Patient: sex F, age 61
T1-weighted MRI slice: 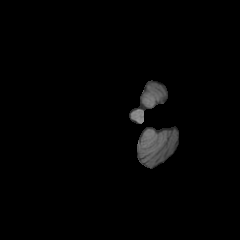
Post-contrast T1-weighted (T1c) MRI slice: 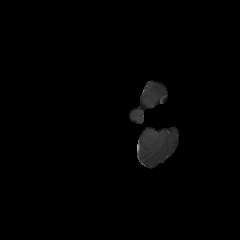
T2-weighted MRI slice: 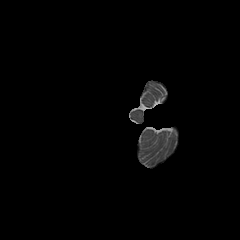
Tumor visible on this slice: no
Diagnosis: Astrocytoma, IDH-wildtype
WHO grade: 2